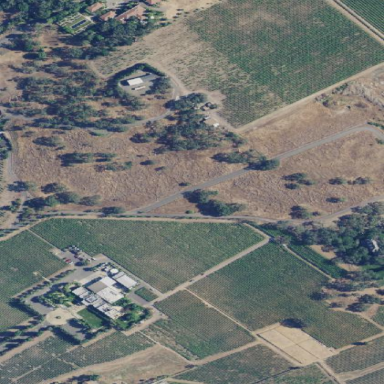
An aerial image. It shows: Vineyard growing grapes.